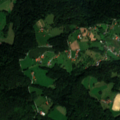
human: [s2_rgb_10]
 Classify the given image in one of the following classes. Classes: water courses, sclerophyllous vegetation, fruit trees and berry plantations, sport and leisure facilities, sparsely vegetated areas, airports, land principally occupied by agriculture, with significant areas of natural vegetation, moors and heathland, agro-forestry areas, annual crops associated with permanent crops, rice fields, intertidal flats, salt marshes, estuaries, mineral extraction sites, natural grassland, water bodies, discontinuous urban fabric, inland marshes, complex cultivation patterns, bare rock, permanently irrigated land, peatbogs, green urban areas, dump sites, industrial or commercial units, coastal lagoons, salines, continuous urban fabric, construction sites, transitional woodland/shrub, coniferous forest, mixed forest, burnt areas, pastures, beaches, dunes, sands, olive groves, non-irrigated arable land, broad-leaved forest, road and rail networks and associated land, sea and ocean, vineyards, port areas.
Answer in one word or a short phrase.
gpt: pastures, mixed forest